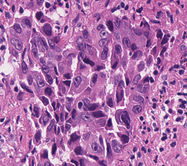
Tumor epithelial tissue: yes
Tumor-associated stroma tissue: yes
Normal tissue: no